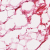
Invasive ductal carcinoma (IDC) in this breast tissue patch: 0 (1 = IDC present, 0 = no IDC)